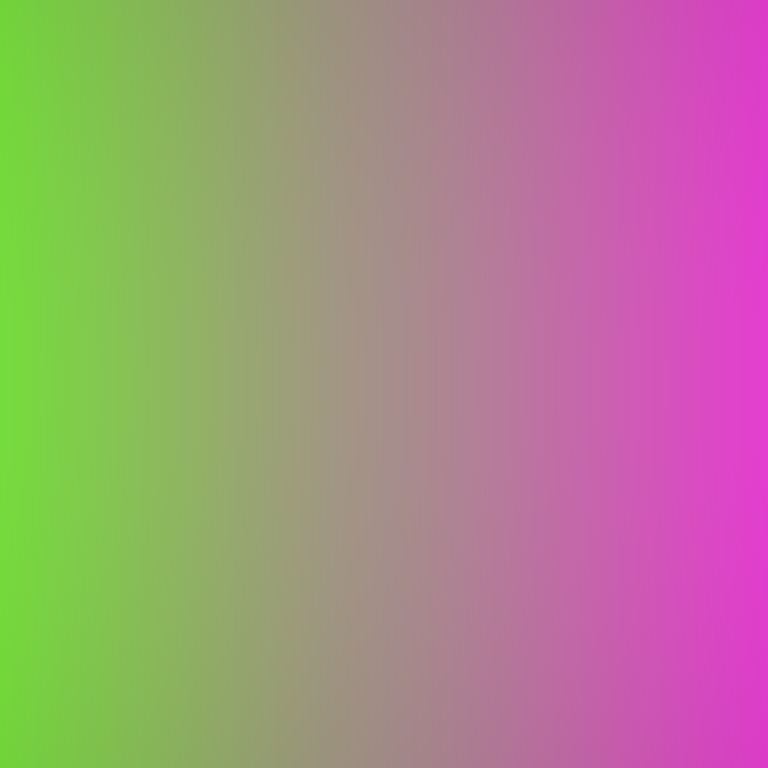
Abstract light effect, smooth gradient from vibrant green to bright magenta, energetic atmosphere, soft blend, no room, no furniture, no objects.